Question: I am trying to remove the , and when the button is clicked (as seen in the image below).

I've tried the following so far but it doesn't work:
'''
$(document).ready(function() {
// Remove waypoints
$(".remove-waypoint-button").click(function() {
$(this).parent.closest('input').remove();
$(this).parent.closest('hr').remove();
});
});
'''
<URL>
Thanks for your help.
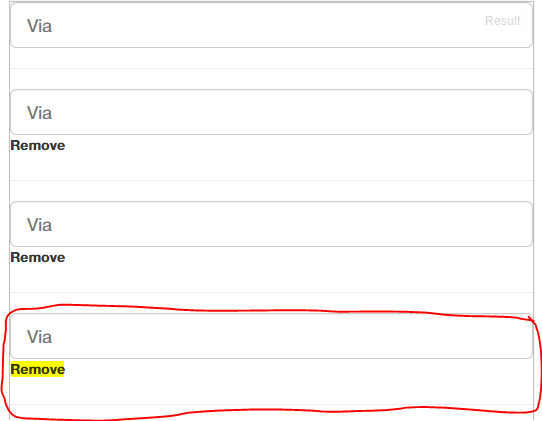
Answer: You need to use <URL>.
Use
'''
// Remove waypoints
$(".remove-waypoint-button").click(function () {
$(this).prev('input').remove();
$(this).prev('hr').remove();
$(this).remove();
});
'''
<URL>
However I would recommend you to wrap input and button in a div, then you can use <URL> to remove all at once. Here's an example.
'''
$(document).ready(function() {
// Remove waypoints
$(".remove-waypoint-button").click(function() {
$(this).parent('div').remove();
});
});
'''
'''
<script src="https://ajax.googleapis.com/ajax/libs/jquery/2.1.1/jquery.min.js"></script>
<div id="waypoints">
<div>
<input type="text" class="form-control booking waypoint input-lg" placeholder="Via" />
<label class="remove-waypoint-button">Remove</label>
</div>
<div>
<input type="text" class="form-control booking waypoint input-lg" placeholder="Via" />
<label class="remove-waypoint-button">Remove</label>
</div>
</div>
'''